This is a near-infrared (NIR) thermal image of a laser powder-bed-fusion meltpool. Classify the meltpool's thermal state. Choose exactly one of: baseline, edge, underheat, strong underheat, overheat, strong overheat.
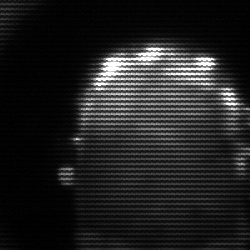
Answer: baseline